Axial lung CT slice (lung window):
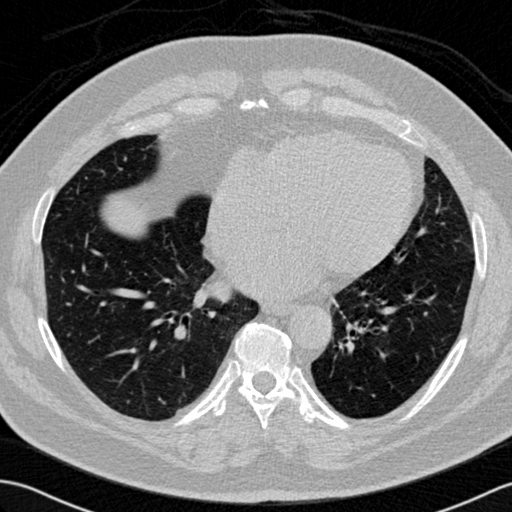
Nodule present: no